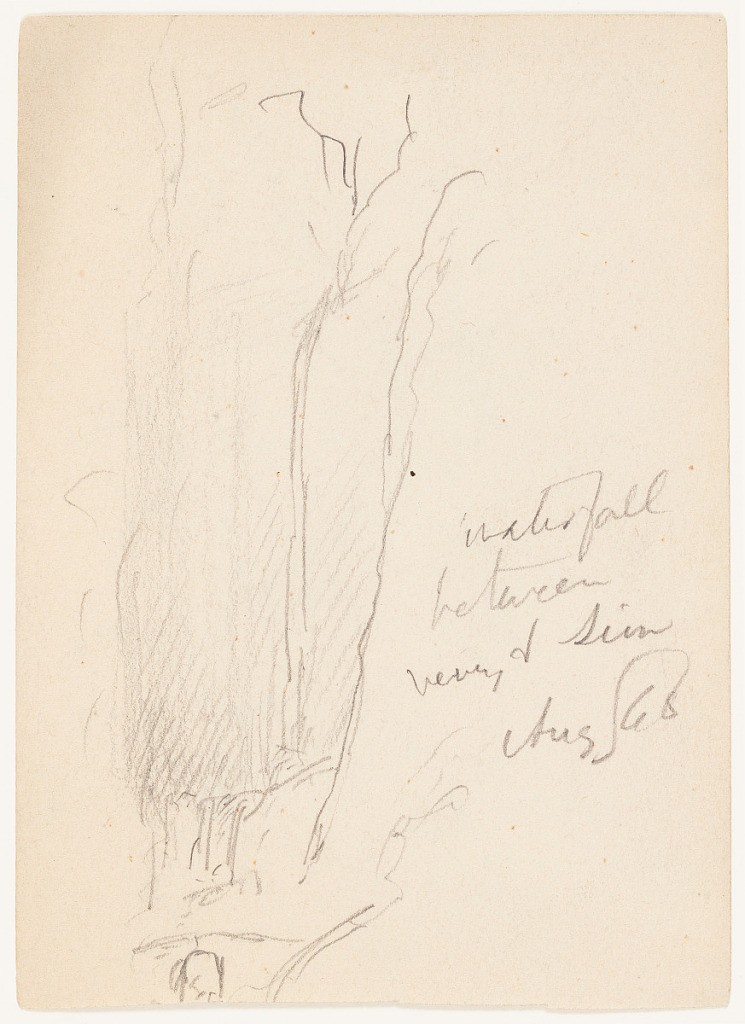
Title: Waterfall between Vevey and Sion, Switzerland
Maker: Frederic Edwin Church, American, 1826–1900
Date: August 24, 1868
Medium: Graphite on tan laid paper; verso: graphite
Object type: Drawing
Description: Landscape sketch showing a view of a waterfall in the Rhone Valley, Switzerland. The water cascades in a vertical line down the sheer valley wall. A precipitous cliff is visible at right and arched stone bridge spans the stream at the base of the waterfall, at lower left.

Verso: Loose landscape sketch showing an oblique view of the Rhone Valley in Switzerland. In the foreground, a wooded hillside descends from left to right. In the middle distance, a craggy, serrated ridge is visible with three prominent peaks.